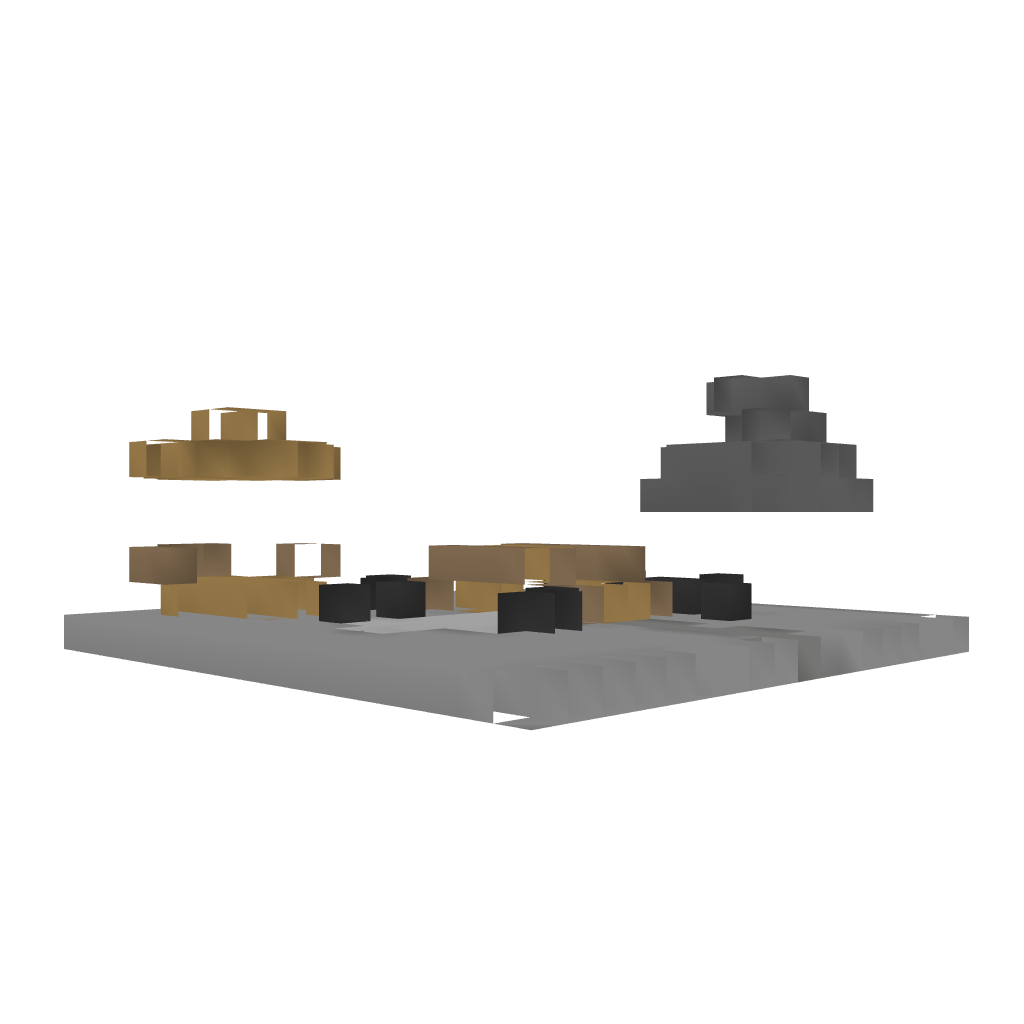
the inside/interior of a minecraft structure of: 5 minute Builds #1